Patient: sex M, age 57
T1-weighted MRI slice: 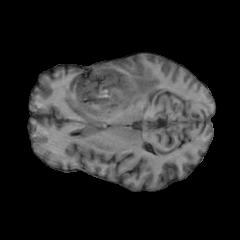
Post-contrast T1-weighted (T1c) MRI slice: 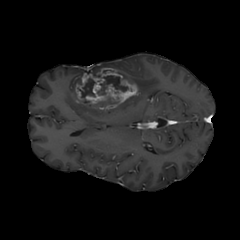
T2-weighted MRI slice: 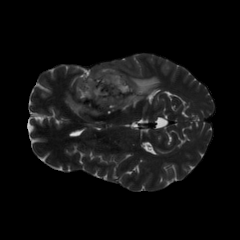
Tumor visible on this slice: yes
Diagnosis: Glioblastoma, IDH-wildtype
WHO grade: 4